Interaction volume radius: 5 \u00c5
Interaction volume height: 15 \u00c5
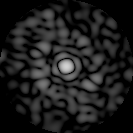
Disorder parameter: 0.8891